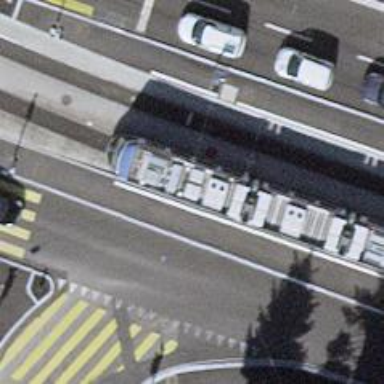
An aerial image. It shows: Tram stop with stop position for public transport.